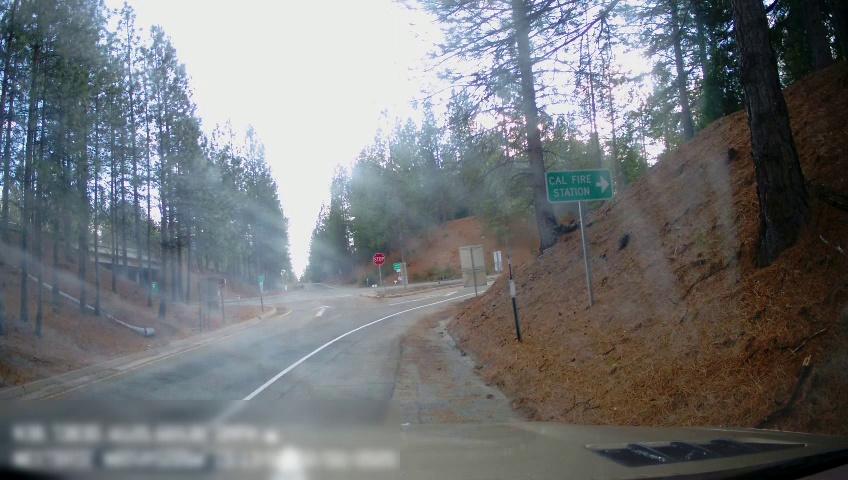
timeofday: Day
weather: Sunny
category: Drivable Space
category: Lanes | Alternate Lane
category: Lanes | Alternate Lane
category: Traffic | Signs
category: Traffic | Signs
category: Traffic | Signs